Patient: sex F, age 38
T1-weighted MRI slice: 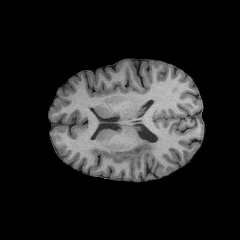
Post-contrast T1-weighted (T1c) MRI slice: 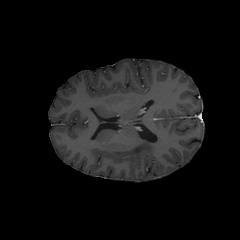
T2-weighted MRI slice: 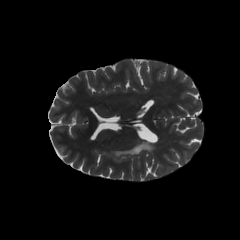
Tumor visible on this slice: yes
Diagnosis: Astrocytoma, IDH-mutant
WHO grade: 3